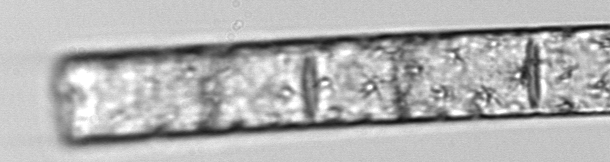
Label: Guinardia_flaccida